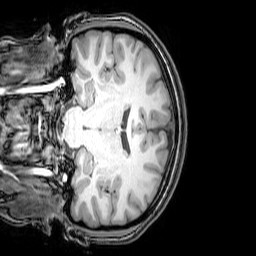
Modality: T1w
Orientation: coronal
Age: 23
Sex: female
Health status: healthy
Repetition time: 0.081 s
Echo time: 0.037 s